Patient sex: M
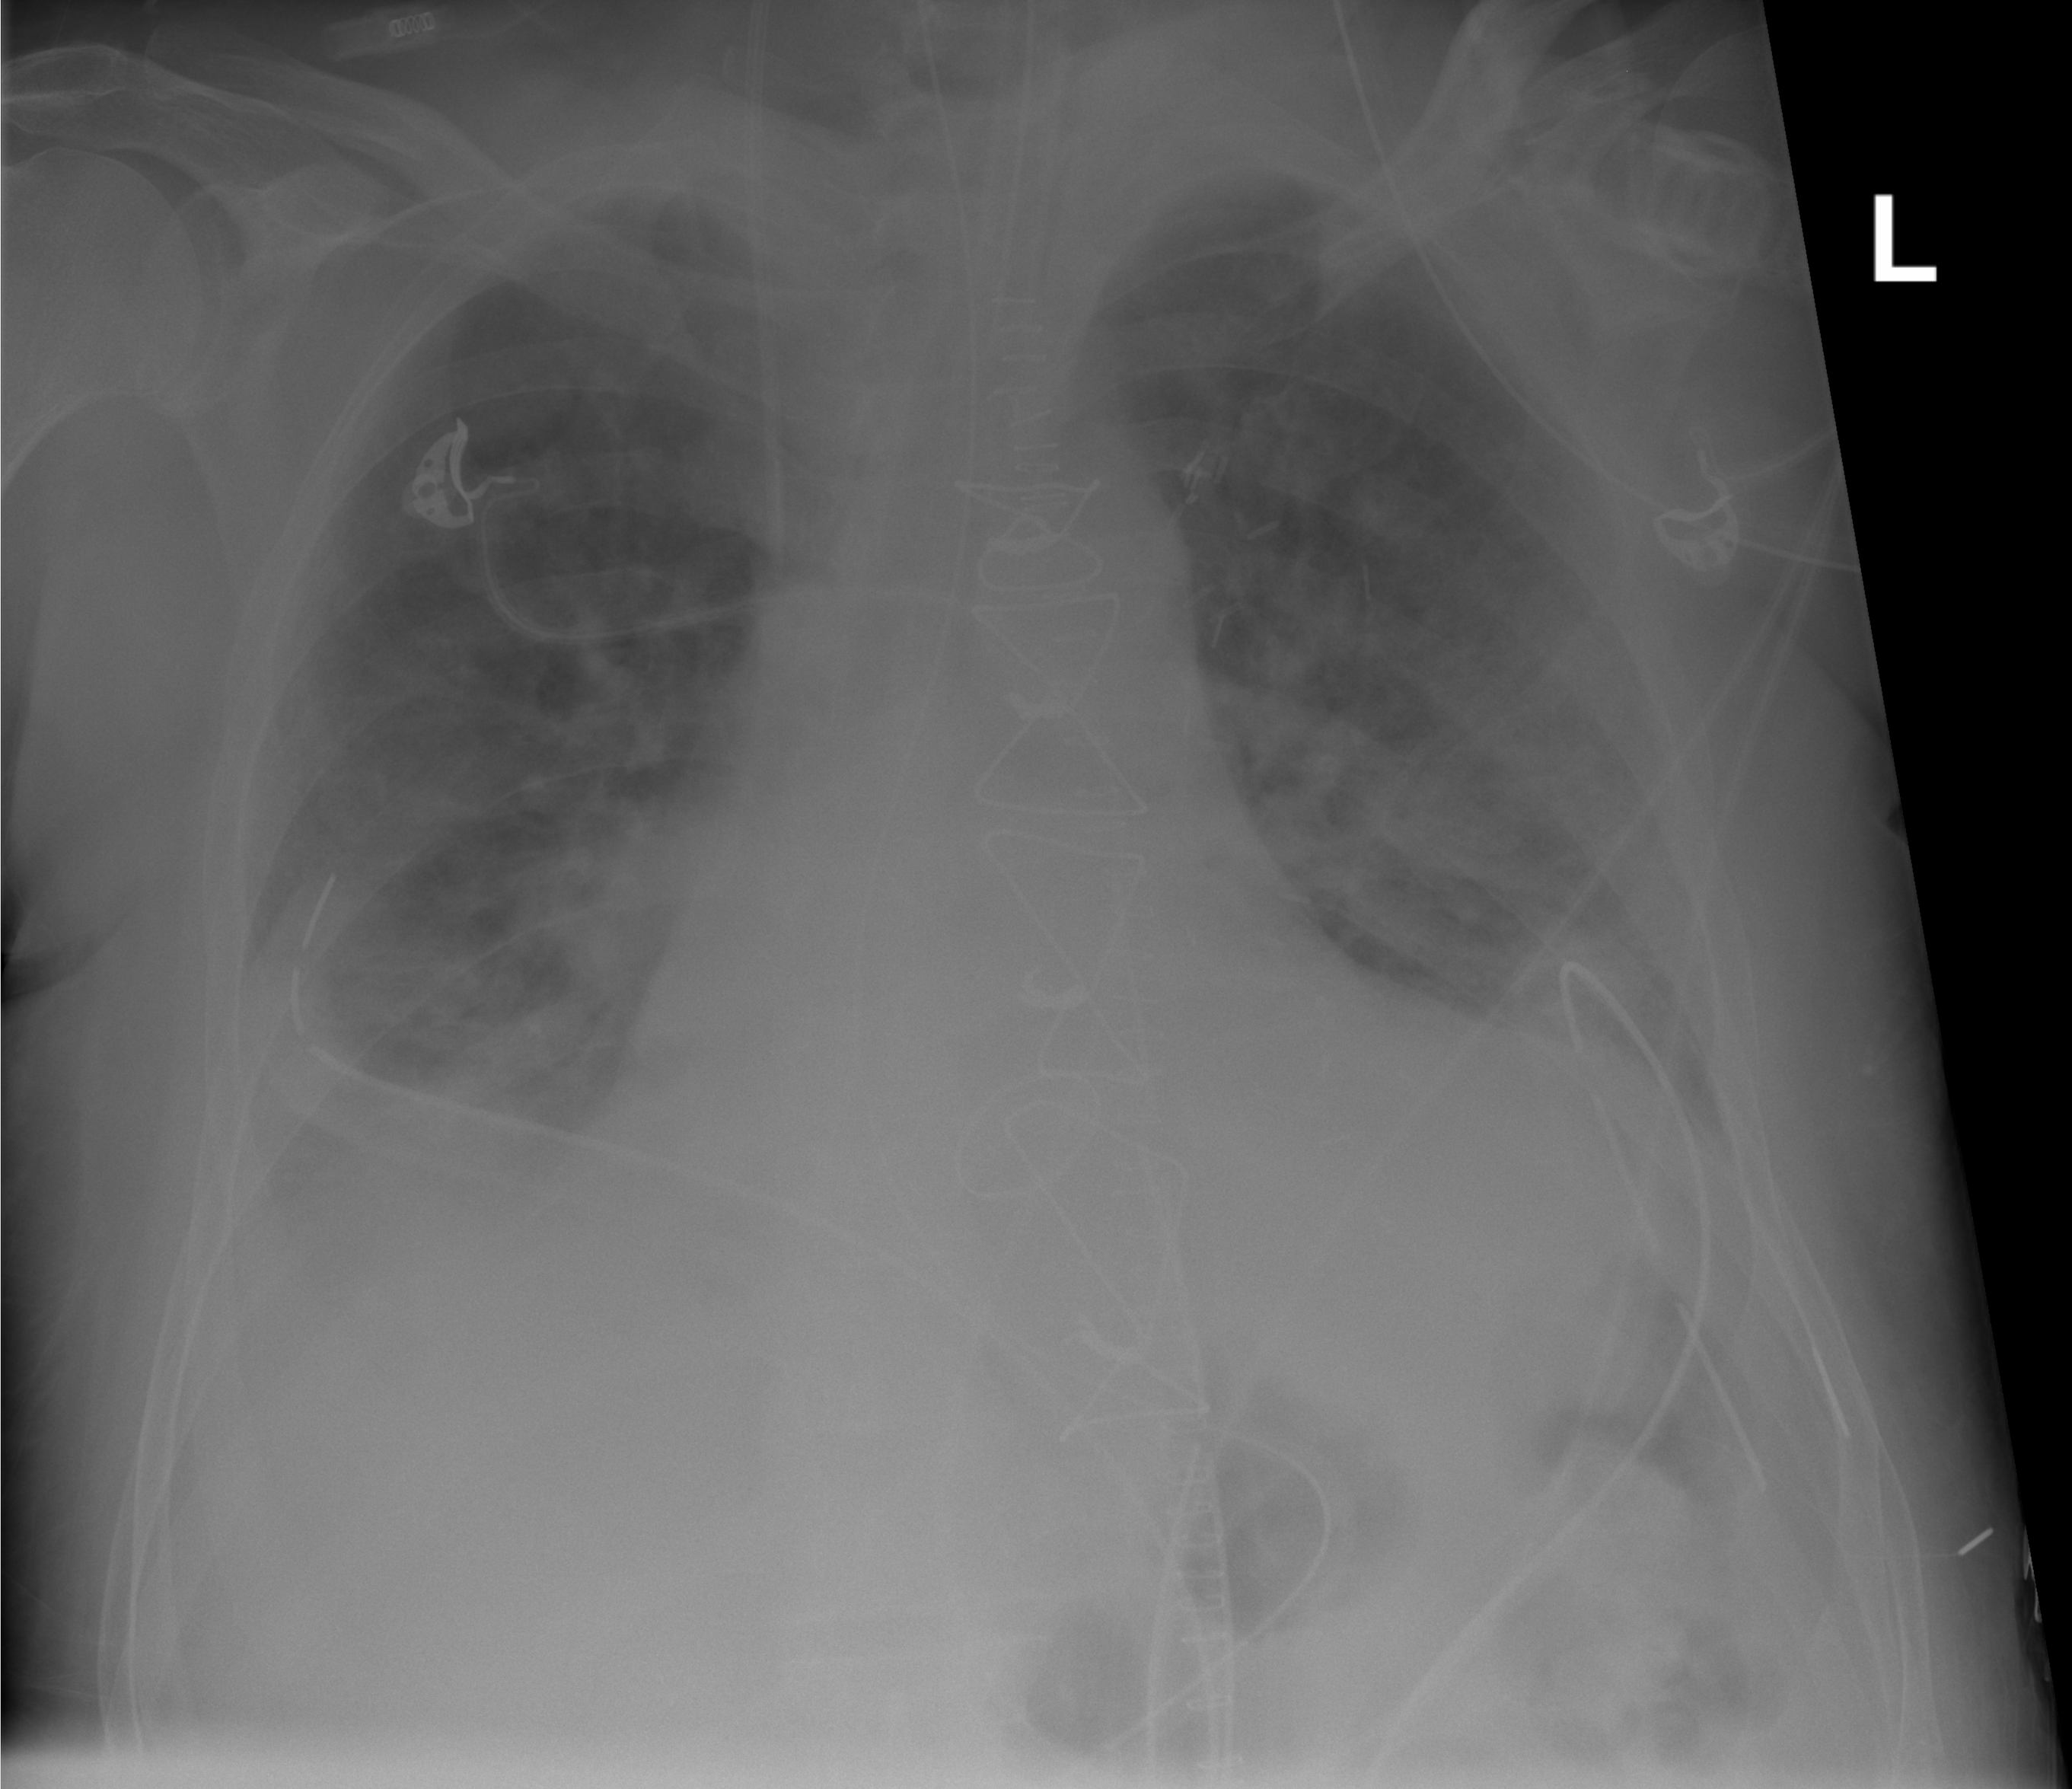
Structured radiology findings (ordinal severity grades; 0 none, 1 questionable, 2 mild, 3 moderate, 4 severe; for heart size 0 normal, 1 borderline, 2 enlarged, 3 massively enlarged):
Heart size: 2
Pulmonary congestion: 2
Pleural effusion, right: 2
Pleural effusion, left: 2
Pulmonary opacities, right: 2
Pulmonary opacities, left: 2
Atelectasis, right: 2
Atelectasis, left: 2